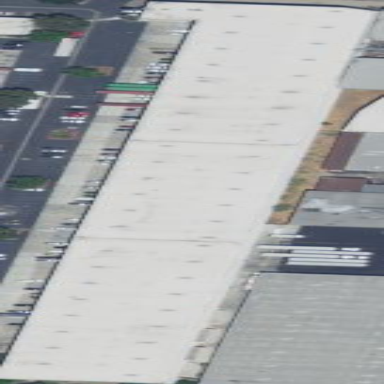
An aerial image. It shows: Warehouse.